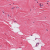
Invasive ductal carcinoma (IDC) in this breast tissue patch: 0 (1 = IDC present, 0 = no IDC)